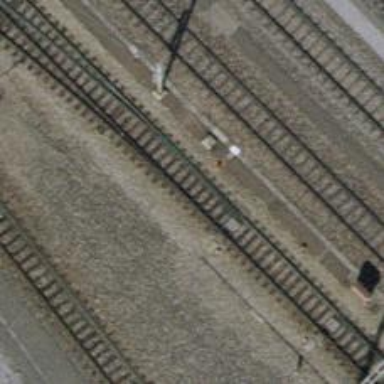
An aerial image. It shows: Railway switch.